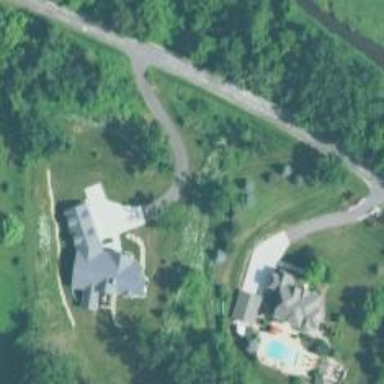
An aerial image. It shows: Driveway.